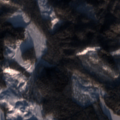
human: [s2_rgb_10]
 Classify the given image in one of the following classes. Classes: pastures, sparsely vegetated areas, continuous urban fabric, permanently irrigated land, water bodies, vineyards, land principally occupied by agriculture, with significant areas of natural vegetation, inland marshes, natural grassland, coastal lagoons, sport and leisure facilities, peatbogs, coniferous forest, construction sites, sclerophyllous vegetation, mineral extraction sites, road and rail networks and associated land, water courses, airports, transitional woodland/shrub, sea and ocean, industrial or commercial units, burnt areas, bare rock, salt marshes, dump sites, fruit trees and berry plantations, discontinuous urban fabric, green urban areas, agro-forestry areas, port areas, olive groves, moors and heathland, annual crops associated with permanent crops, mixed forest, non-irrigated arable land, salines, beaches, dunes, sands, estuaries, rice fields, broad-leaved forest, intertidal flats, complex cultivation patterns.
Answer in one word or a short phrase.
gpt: coniferous forest, mixed forest, transitional woodland/shrub, water bodies